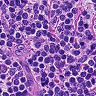
Metastatic tissue present: no